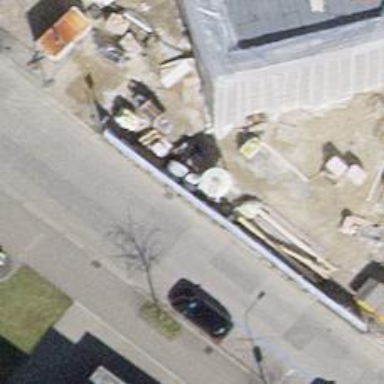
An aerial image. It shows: Bollard barrier.